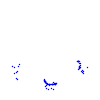
Particle: kaon